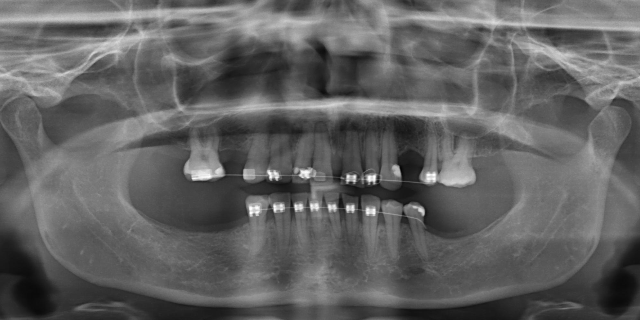
adult